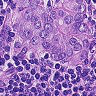
Metastatic tissue present: yes